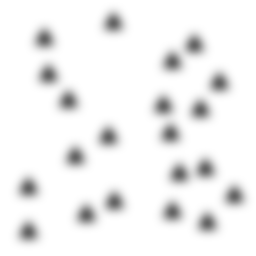
Squares: 0
Triangles: 21
Stars: 0
Total shapes: 21